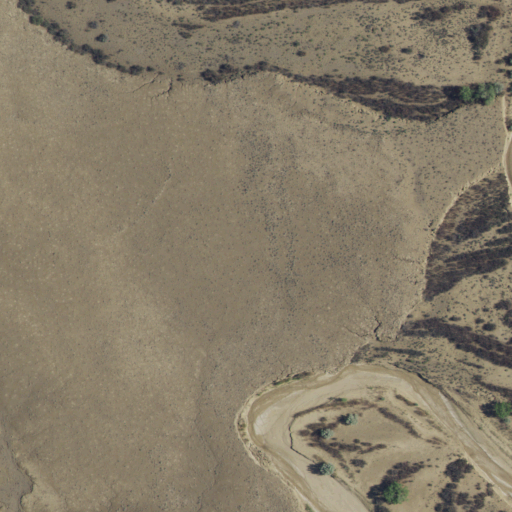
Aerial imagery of valley in New Mexico named Cañada Ancha containing shrub and grassland